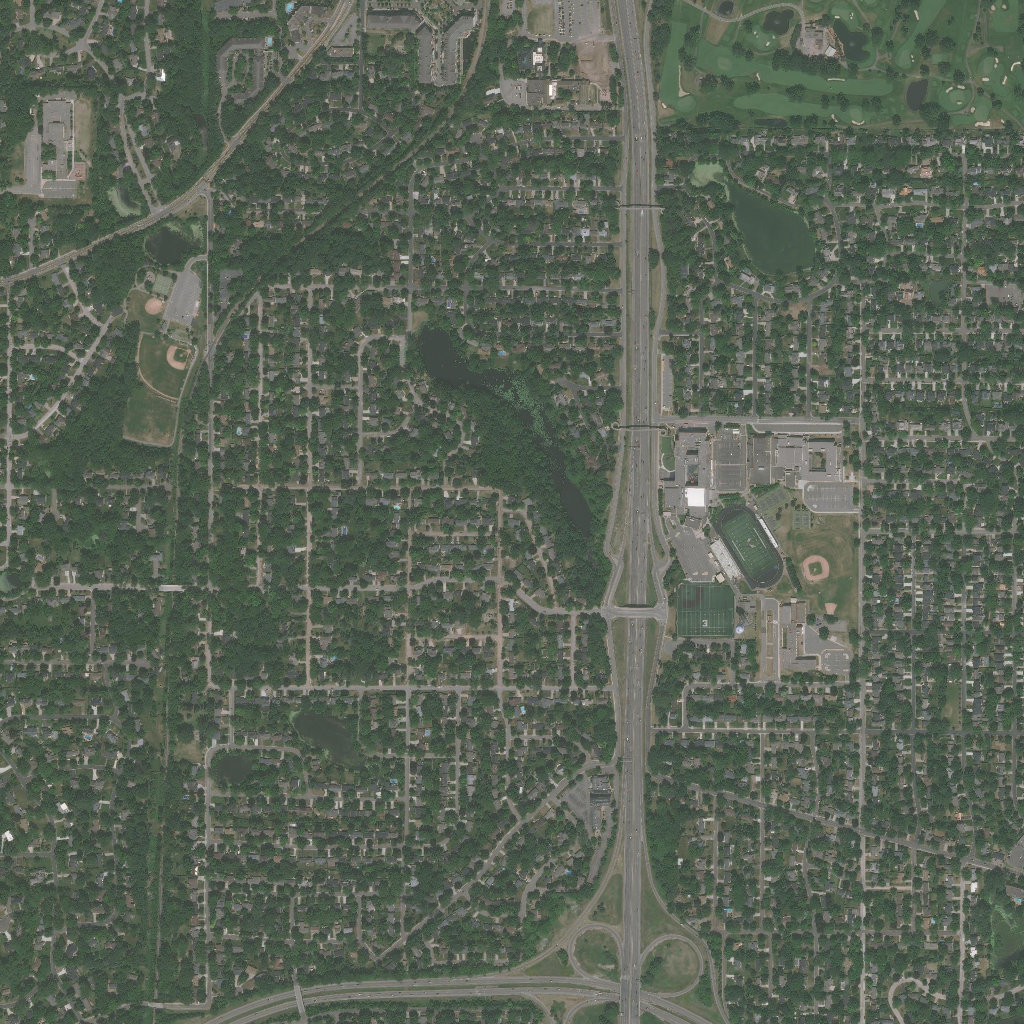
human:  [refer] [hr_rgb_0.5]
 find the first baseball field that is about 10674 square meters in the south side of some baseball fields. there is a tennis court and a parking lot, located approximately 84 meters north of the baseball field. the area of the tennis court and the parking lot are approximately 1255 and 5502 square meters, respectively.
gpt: <box>[[12, 32, 19, 39, 0]]</box>